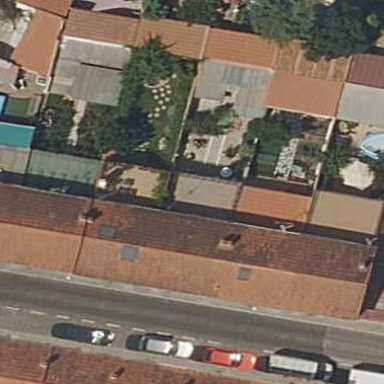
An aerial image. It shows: Residential building.